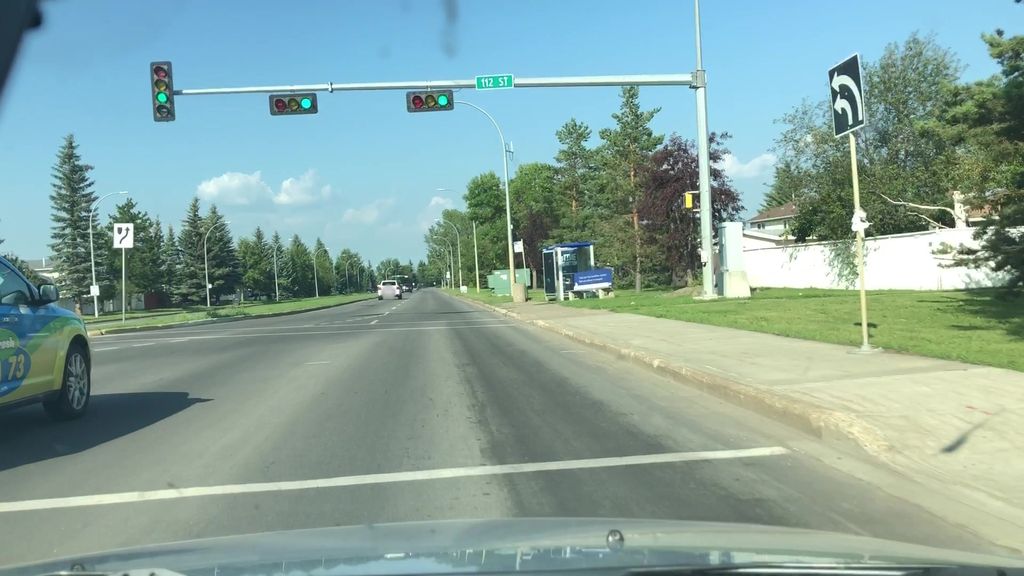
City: edmonton